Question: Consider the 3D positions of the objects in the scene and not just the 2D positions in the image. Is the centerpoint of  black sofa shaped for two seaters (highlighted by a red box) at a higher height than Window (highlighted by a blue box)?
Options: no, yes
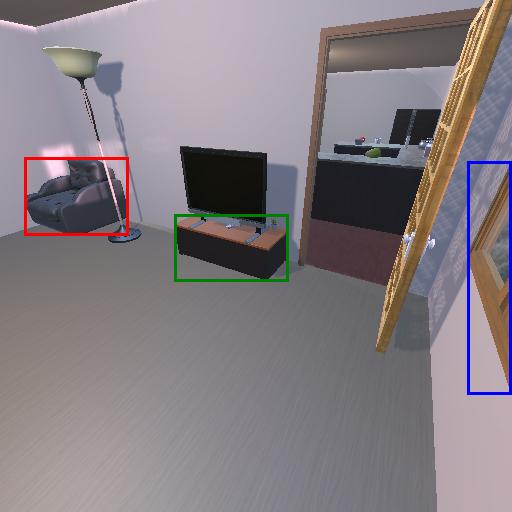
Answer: no